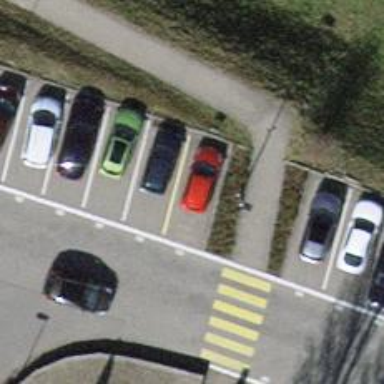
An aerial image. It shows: Car sharing facility.